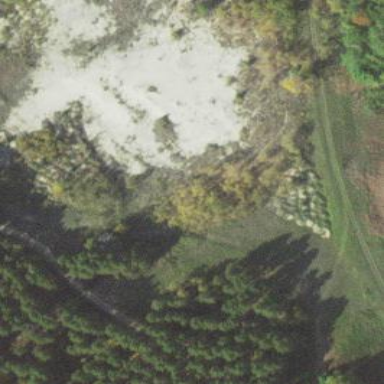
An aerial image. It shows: Quarry area.